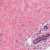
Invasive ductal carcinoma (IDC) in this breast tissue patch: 0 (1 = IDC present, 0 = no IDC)